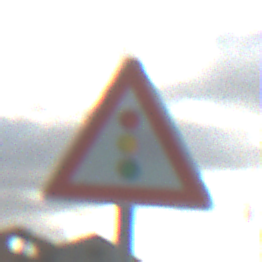
Verkehrszeichen: Lichtzeichenanlage
Umgebung: Outdoor, RoadRail
Tageszeit: SunriseSunset
Wetter: PartlyCloudy
Licht: Natural
Jahreszeit: NotSpecified
Kontrast: LowContrast